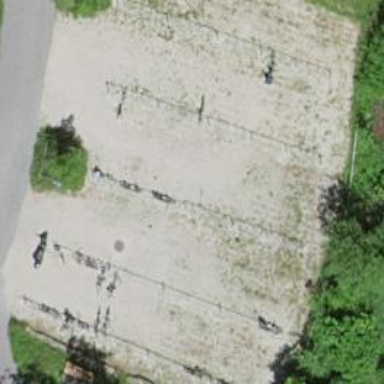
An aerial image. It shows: Bicycle parking area.